Question: '''
X <- round(quantile(Retaildata$monthly_salary.x,c(.90,.92,.94,.96,.98,1)),0)
Y <- c('P90','P92','P94','P96','P98','P100')
library(ggplot2)
qplot(x=Y,y=X,label=X,geom = c('text','point'), hjust = -.25)
'''
Why 'P100' is shown on the leftmost side?
How do I take it to the last, i.e. to the right?

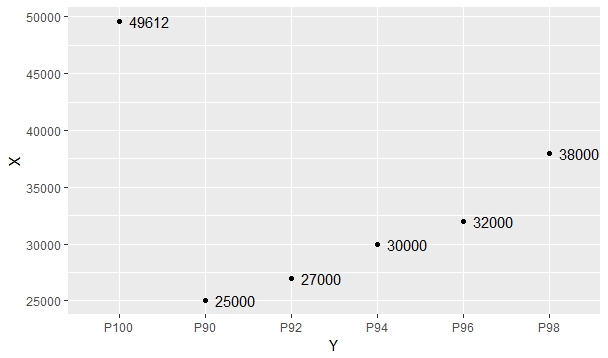
Answer: Try this:
'''
set.seed(1)
X <- round(quantile(abs(rnorm(1000))*12500,c(.90,.92,.94,.96,.98,1)),0)
Y <- c('P90','P92','P94','P96','P98','P100')
# 'mixedsort' orders character strings containing embedded numbers so that
# the numbers are numerically sorted rather than sorted by character value
library(gtools)
Y <- factor(Y, levels=mixedsort(Y))
library(ggplot2)
qplot(x=Y,y=X,label=X,geom = c('text','point'), hjust = -.25)
'''
<URL>